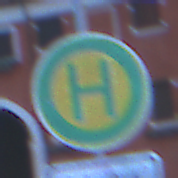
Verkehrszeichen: Haltestelle
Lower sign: ZeitangabenMitBeschraenkungAufWochentage5
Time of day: Dawn
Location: Outdoor (Urban)
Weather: PartlyCloudy
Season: NotSpecified
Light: Natural